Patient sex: M
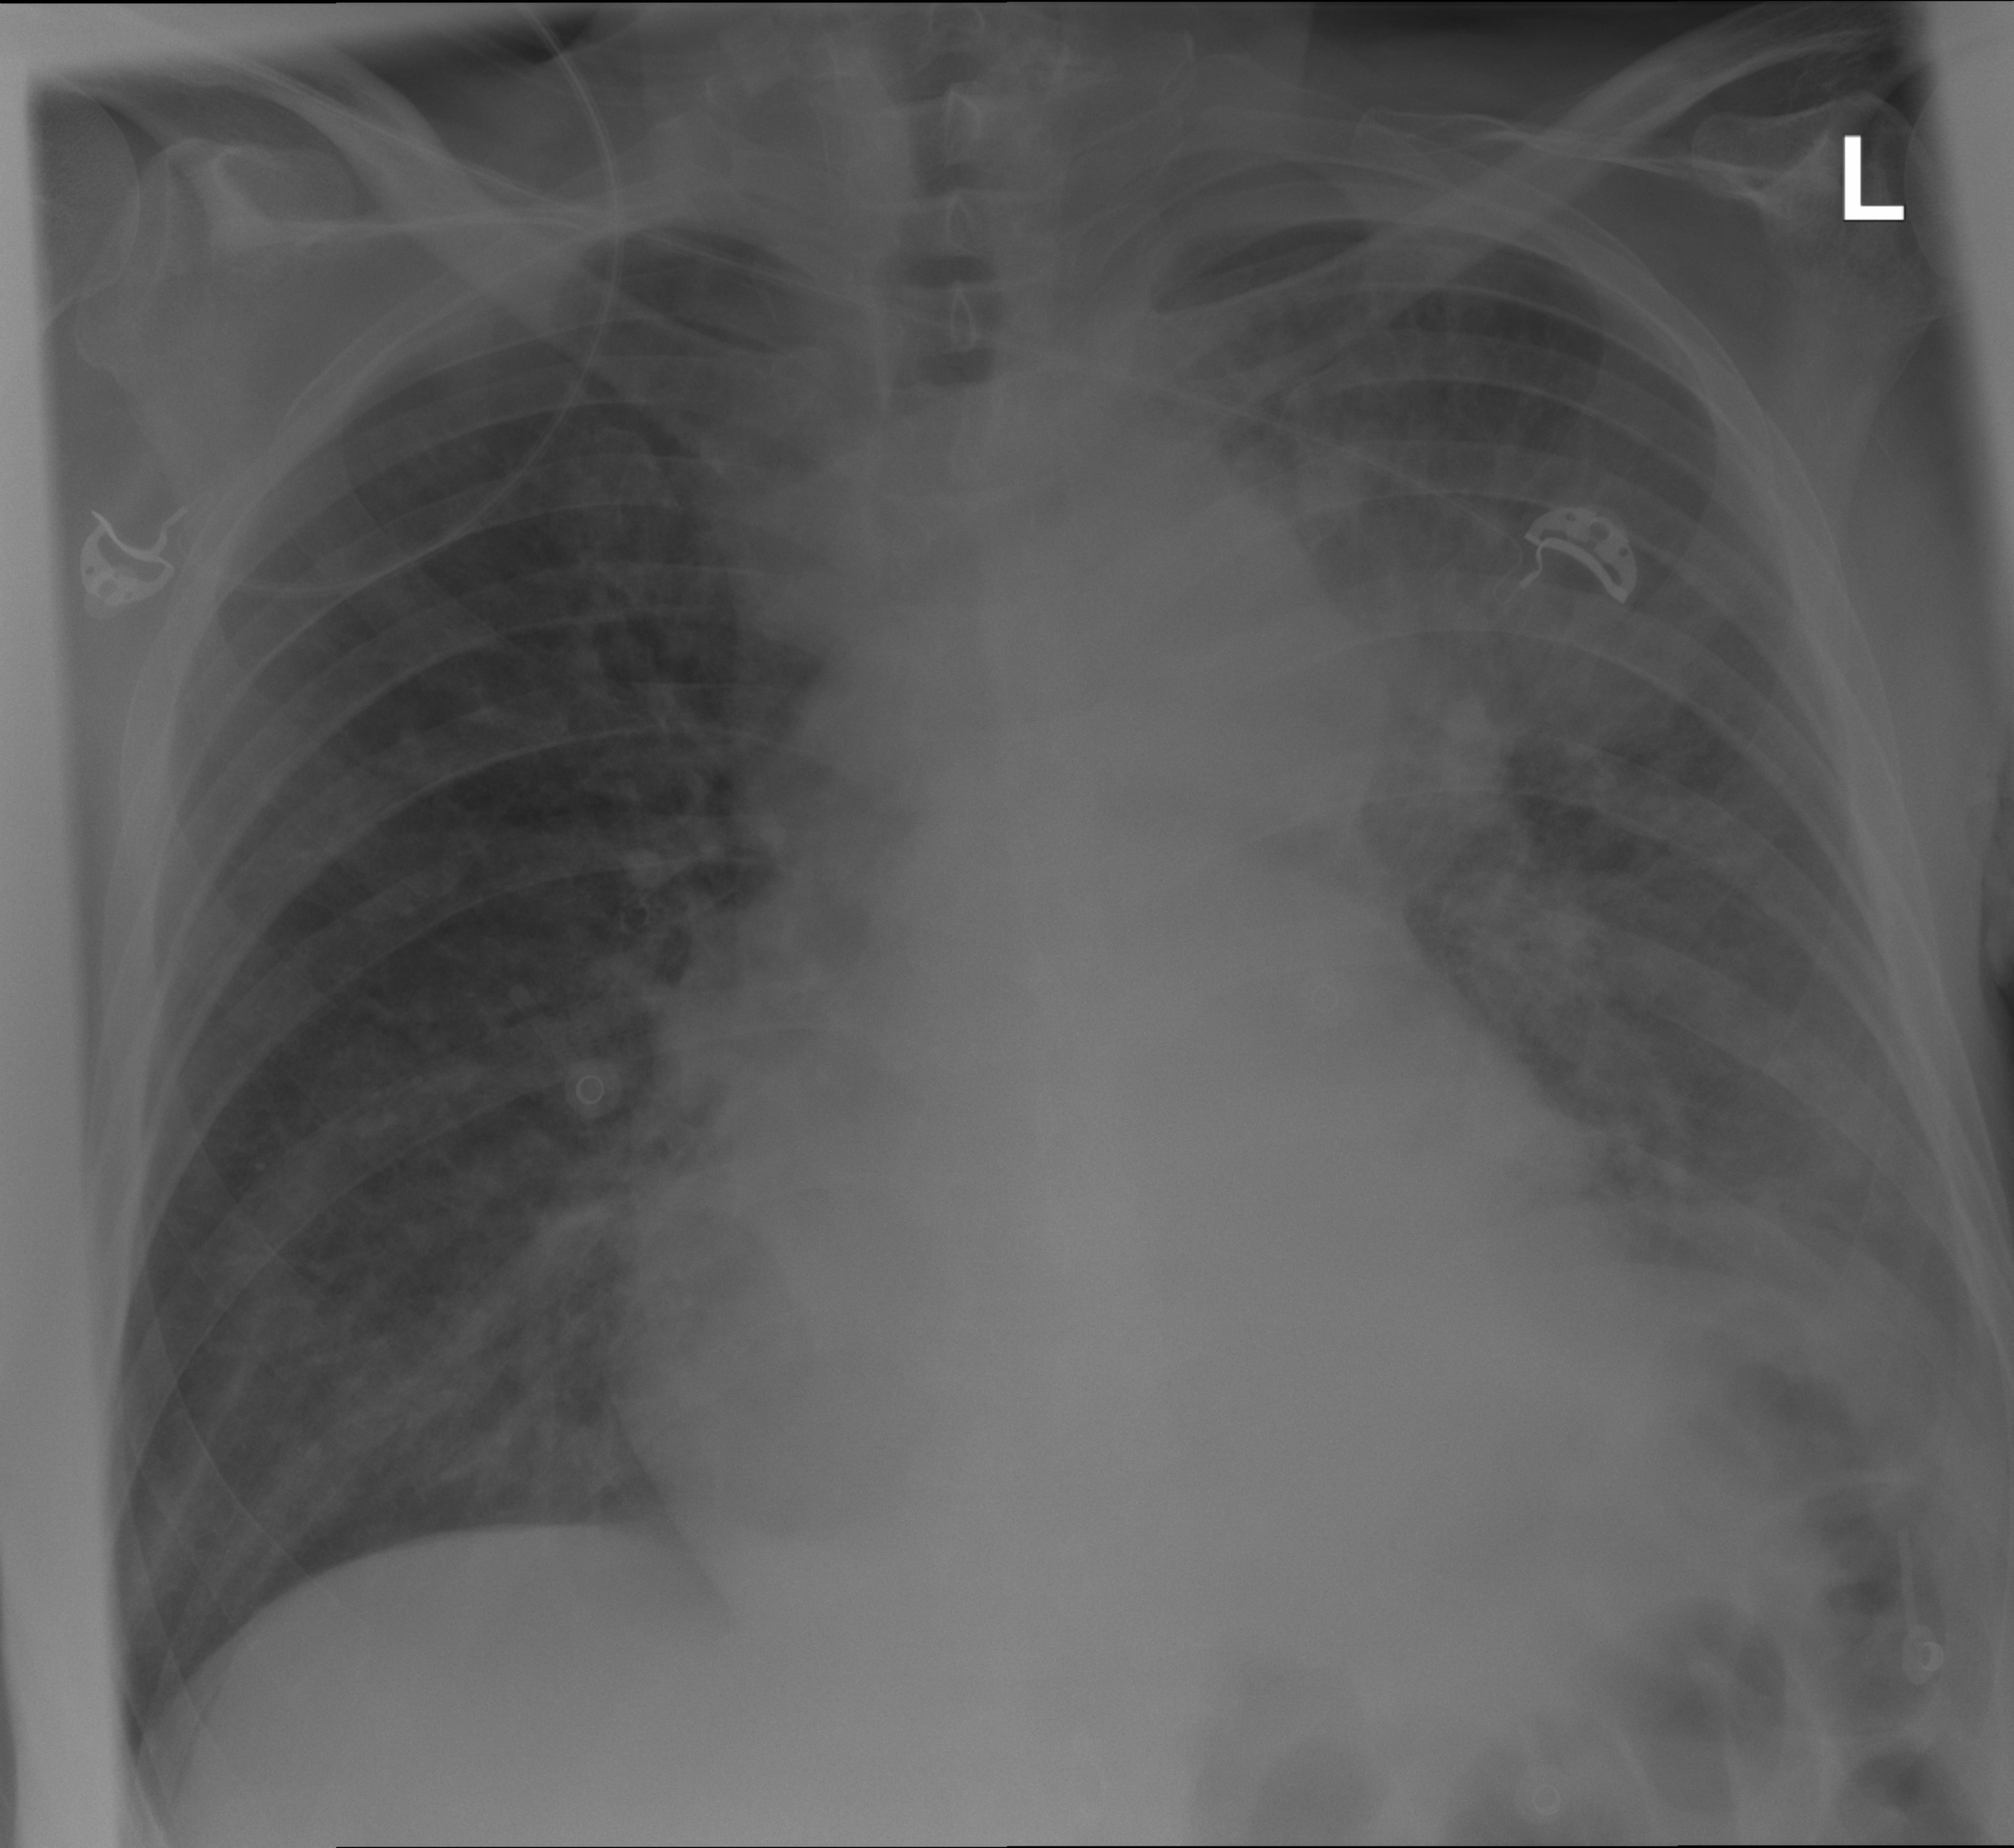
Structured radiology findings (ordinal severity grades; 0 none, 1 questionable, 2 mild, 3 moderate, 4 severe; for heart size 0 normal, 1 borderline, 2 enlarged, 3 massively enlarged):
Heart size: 2
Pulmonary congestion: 1
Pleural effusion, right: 0
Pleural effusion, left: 0
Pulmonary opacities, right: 2
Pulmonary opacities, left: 2
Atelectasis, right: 0
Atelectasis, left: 2